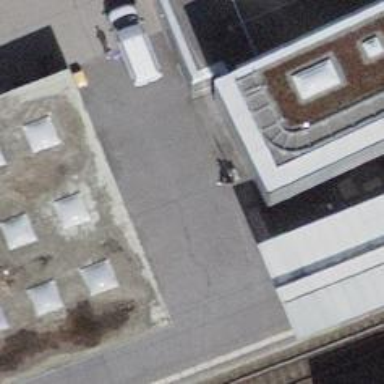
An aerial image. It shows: Parking area.